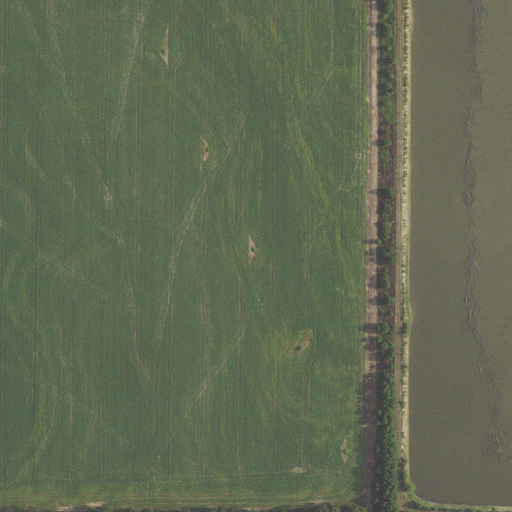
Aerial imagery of plain(s) in Arkansas named Caney Bottoms containing cultivated crops, open water, and herbaceous wetlands